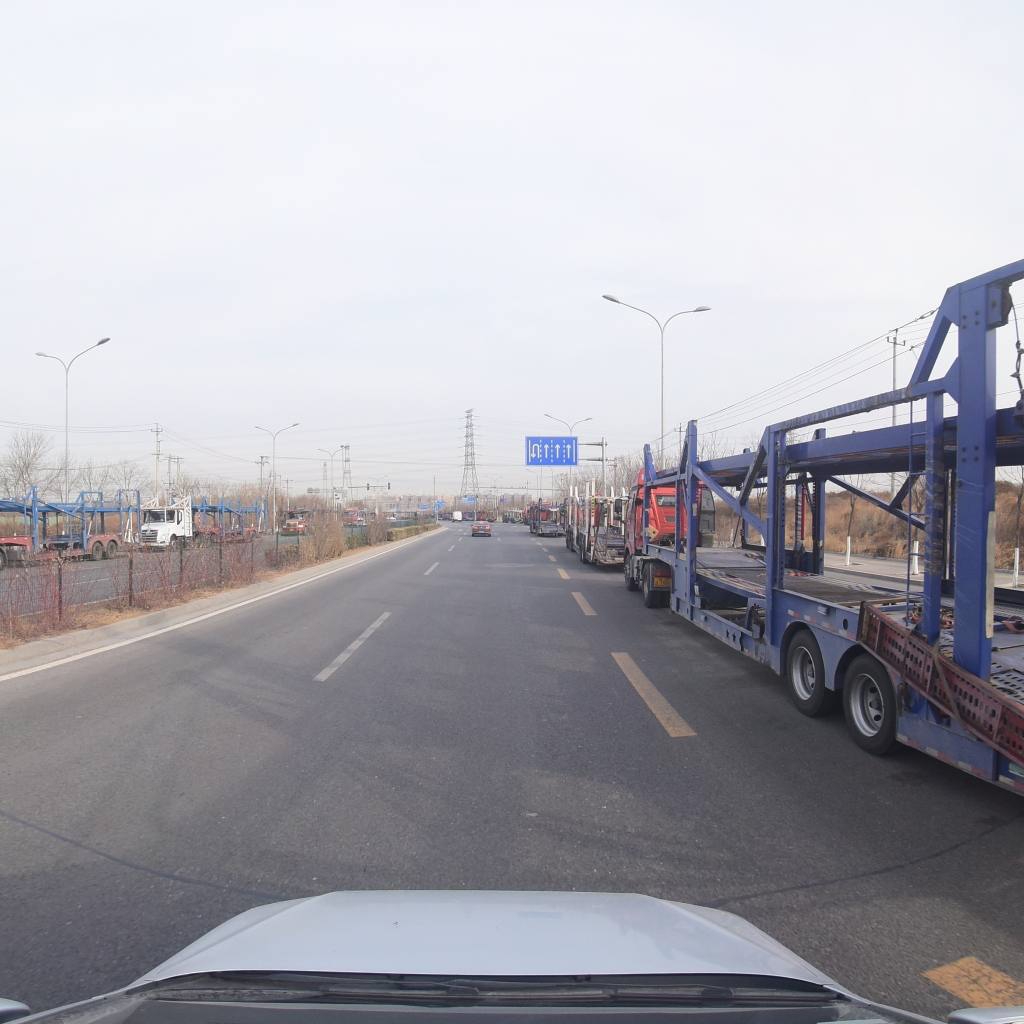
Region: Fengtai
Road damage annotations: transverse patch, transverse patch